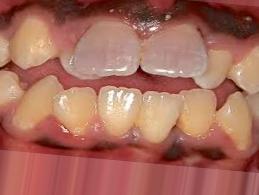
Condition: Tooth Discoloration